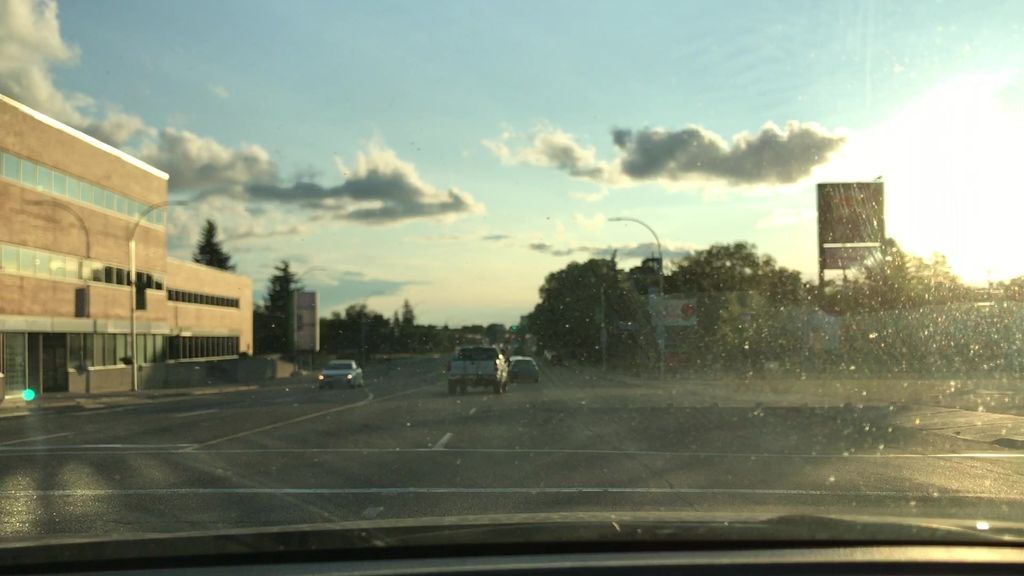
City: edmonton